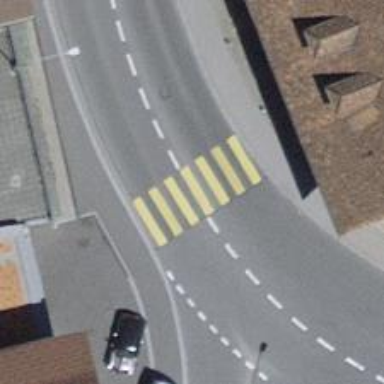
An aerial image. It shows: Marked crossing on the road.